Question: I have a problem. I'm making a graph with AChartEngine and I would like to have the background of the whole graph to be transparent:
'''
XYMultipleSeriesRenderer renderer = new XYMultipleSeriesRenderer();
(...)
renderer.setMargins(new int[]{0,0,0,0});
renderer.setApplyBackgroundColor(true);
renderer.setMarginsColor(Color.TRANSPARENT);
renderer.setBackgroundColor(Color.TRANSPARENT);
(...)
GraphicalView g = ChartFactory.getTimeChartView(this, dataset, renderer, "dd/MM");
'''
But it isn't working properly:

As you can see, there is a black box appearing behind the x-labels. What am I doing wrong?
Thanks in advance,
yellos
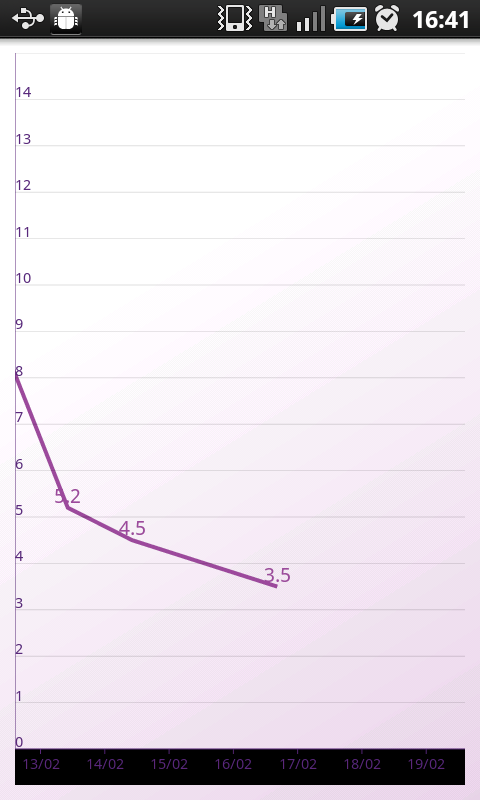
Answer: Try setMarginsColor(Color.argb(0x00, 0x01, 0x01, 0x01)); It looks like there's a bug when setting the color as black transparent